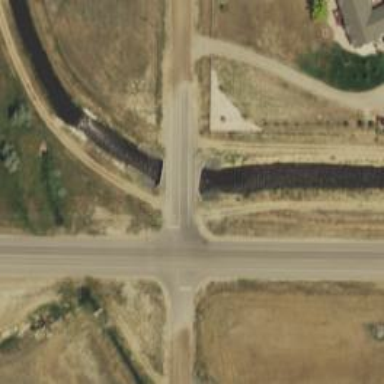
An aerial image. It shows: Unclassified road with bridge.